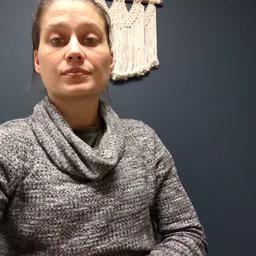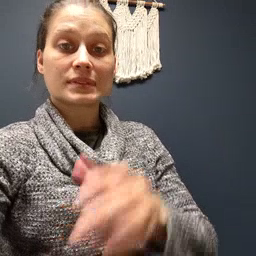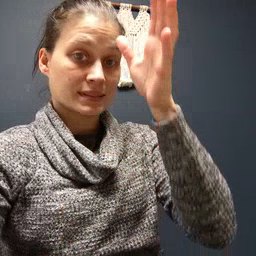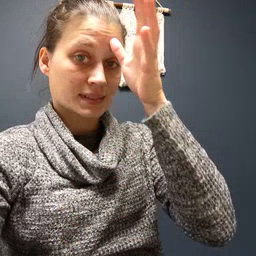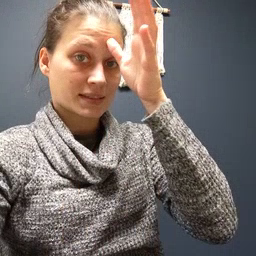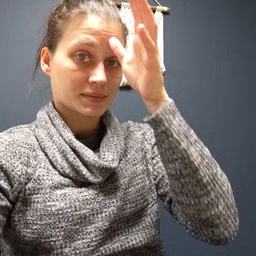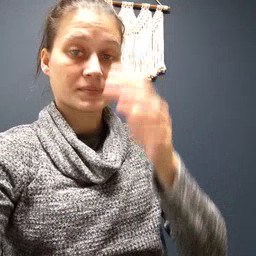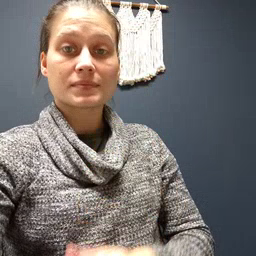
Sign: dad